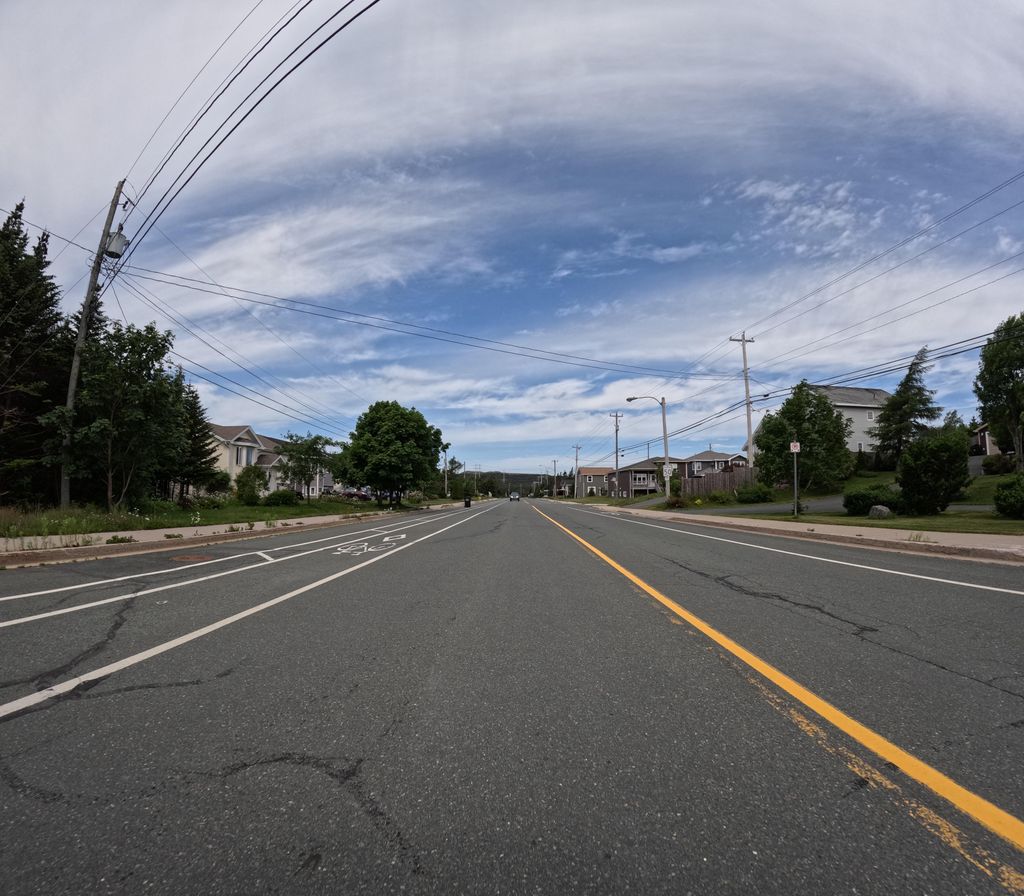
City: st_johns